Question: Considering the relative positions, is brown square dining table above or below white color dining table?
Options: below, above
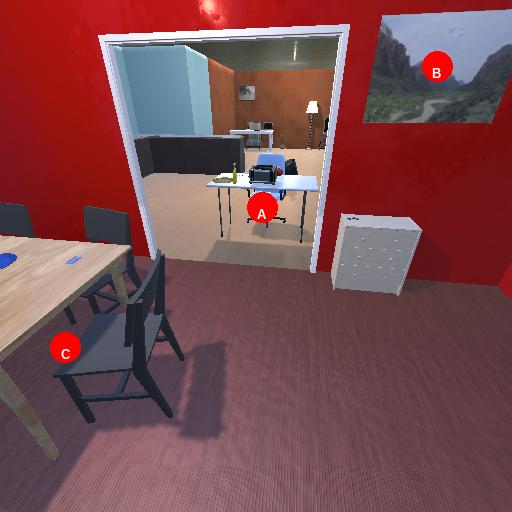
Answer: below